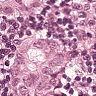
Metastatic tissue present: yes